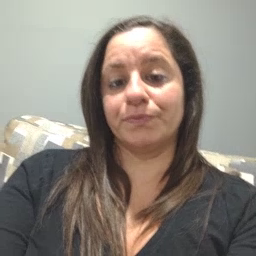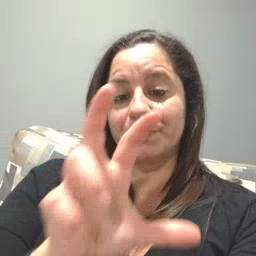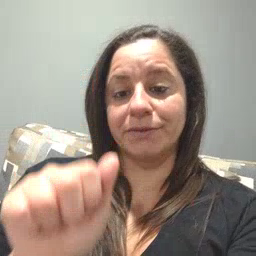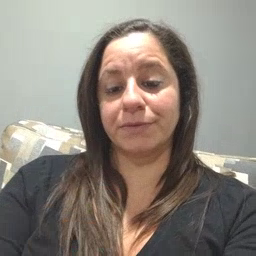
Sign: pizza